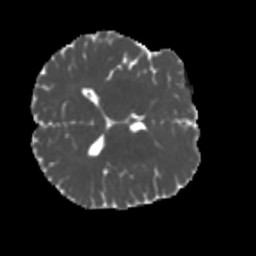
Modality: MD
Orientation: axial
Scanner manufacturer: siemens
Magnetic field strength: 3 T
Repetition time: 4 s
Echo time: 0.0594 s